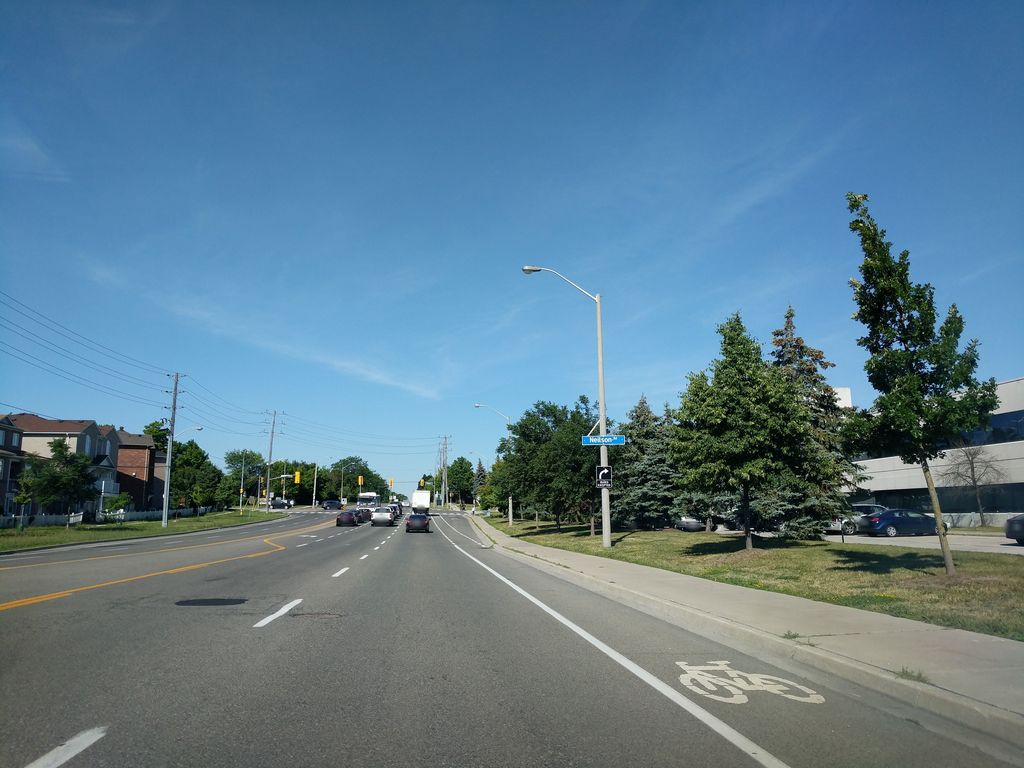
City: toronto